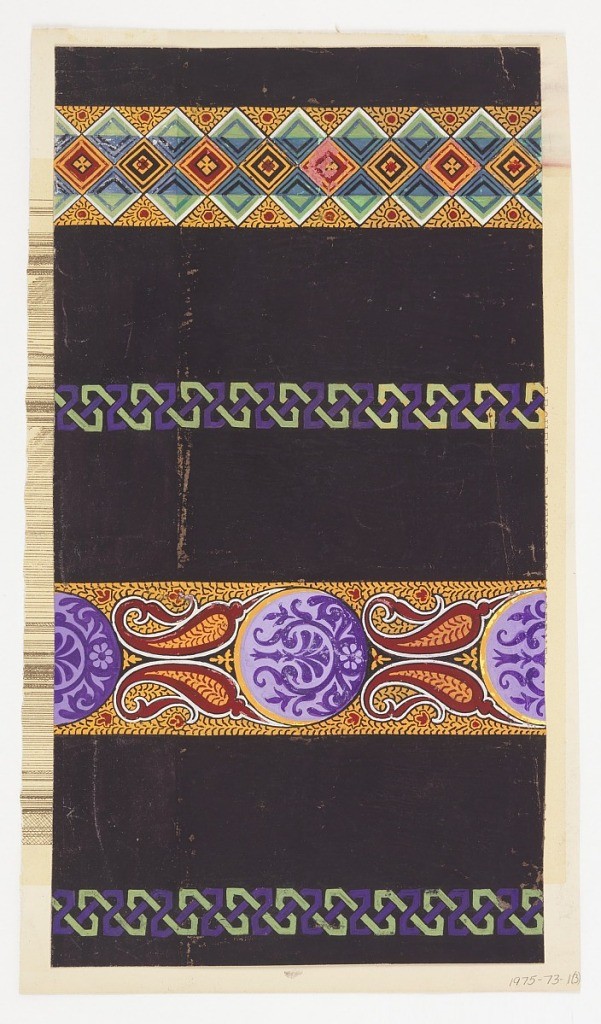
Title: Drawing
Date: late 19th century
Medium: Brush and gouache on cream paper, lined
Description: Four bands on black ground; the second and fourth bands are identical and consist of Viking-like pattern in blue and green. First band consists of concentric rhomboids in various colors bordered by triangles in veined yellow and red. Fourth band consists of circles with vegetal patterns in light violet and violet alternating with curved floral buds in red and yellow on a veined yellow ground.